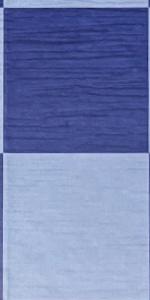
Label: Empty